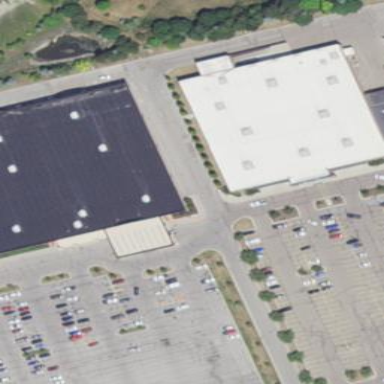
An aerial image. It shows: Retail building.